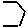
Label: hexagon